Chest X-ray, PA view. Patient: 54 years old, sex F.
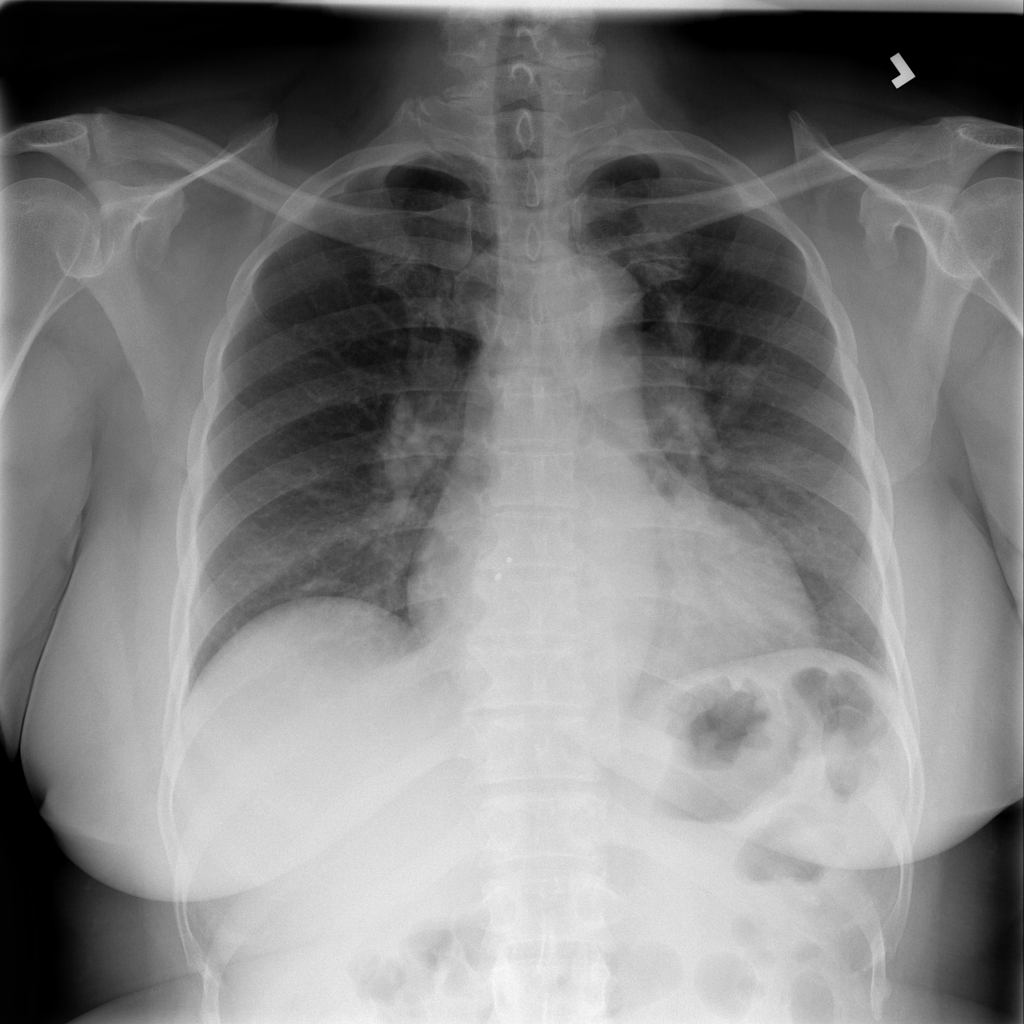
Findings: Cardiomegaly, Nodule